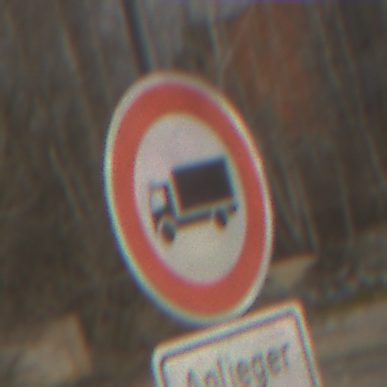
Verkehrszeichen: VerbotFuerKraftfahrzeugeUeberDreiKommaFuenfTonnen
Zusatzzeichen unten: PersonengruppenFrei1
Umgebung: Outdoor, Nature
Tageszeit: MorningAfternoon
Wetter: PartlyCloudy
Licht: Natural
Jahreszeit: Winter
Kontrast: MediumContrast